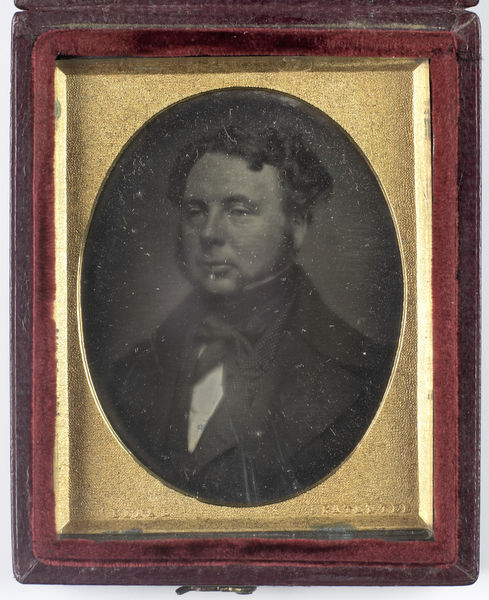
Titel: Portret van een onbekende man
Künstler: Richard Beard
Standort: Amsterdam
Institution: Rijksmuseum
Schlagwörter: mann, rot, kragen, rahmen, samt, porträt, gold, haare, foto, schwarz weiß, lockig, kasten, passepartout, kork, paspartou